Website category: auto
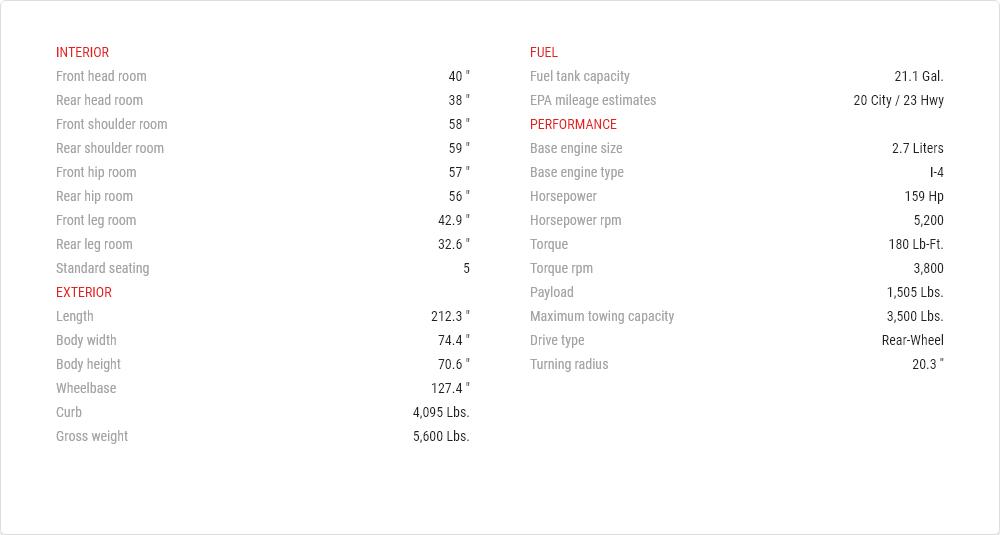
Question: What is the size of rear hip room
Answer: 56 "

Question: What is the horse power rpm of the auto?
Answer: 5,200

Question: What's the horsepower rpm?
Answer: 5,200

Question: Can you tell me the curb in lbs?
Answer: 4,095 lbs.

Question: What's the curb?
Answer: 4,095 lbs.

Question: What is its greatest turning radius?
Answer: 20.3 ''

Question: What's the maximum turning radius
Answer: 20.3 ''

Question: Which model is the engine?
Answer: I-4

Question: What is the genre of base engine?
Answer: I-4

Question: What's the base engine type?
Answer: I-4

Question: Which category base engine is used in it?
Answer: I-4

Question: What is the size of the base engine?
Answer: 2.7 liters

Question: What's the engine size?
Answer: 2.7 liters

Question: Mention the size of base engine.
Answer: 2.7 liters

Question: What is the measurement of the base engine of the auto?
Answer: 2.7 liters

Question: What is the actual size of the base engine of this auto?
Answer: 2.7 liters

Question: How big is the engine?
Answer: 2.7 liters

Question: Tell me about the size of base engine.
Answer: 2.7 liters

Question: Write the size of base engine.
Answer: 2.7 liters

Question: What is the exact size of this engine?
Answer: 2.7 liters

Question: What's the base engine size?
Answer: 2.7 liters

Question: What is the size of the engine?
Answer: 2.7 liters

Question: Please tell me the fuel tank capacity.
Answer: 21.1 gal.

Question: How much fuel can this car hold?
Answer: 21.1 gal.

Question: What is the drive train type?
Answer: rear-wheel

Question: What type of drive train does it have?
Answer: rear-wheel

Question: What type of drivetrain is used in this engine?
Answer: rear-wheel

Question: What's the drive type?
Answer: rear-wheel

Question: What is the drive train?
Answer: rear-wheel

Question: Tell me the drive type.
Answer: rear-wheel

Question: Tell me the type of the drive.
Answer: rear-wheel

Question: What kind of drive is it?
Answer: rear-wheel

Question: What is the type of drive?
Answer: rear-wheel

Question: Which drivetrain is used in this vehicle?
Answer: rear-wheel

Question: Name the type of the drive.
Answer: rear-wheel

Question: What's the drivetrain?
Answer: rear-wheel

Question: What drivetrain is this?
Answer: rear-wheel

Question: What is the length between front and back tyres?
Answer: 127.4 "

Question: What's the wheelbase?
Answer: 127.4 "

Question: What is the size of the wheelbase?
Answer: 127.4 "

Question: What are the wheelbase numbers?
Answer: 127.4 "

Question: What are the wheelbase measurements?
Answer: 127.4 "

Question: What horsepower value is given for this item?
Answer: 159 hp

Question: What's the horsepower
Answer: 159 hp

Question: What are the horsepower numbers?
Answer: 159 hp

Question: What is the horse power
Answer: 159 hp

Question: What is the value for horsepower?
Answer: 159 hp

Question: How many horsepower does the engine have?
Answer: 159 hp

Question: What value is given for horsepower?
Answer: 159 hp

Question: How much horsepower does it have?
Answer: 159 hp

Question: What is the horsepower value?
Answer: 159 hp

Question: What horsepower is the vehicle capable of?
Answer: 159 hp

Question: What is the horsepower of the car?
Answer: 159 hp

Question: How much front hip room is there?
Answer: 57 "

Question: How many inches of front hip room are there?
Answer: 57 "

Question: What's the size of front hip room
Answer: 57 "

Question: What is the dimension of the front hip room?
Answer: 57 "